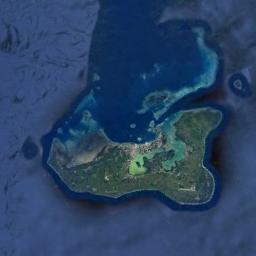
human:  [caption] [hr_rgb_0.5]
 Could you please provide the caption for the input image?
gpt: The irregularly shaped island is surrounded by blue sea water, The island has a green and yellow-brown color, And there are many smaller islands next to it .

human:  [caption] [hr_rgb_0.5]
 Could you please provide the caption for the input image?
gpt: There are some reefs around the green island in a blue sea .

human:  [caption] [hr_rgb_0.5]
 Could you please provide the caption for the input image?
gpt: The archipelago with some islands of different sizes is surrounded by light blue waters .

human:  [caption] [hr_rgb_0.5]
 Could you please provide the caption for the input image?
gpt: Many trees are on the island .

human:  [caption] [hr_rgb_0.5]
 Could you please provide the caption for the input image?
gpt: The island is surrounded by sea .